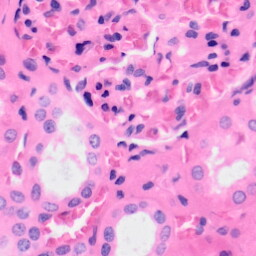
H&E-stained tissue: Kidney